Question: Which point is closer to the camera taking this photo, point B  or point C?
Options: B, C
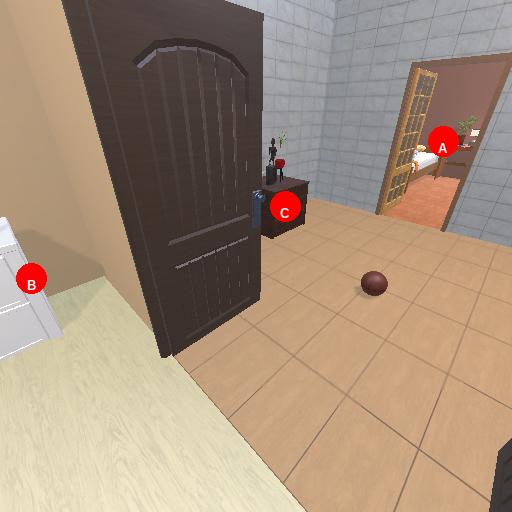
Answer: B